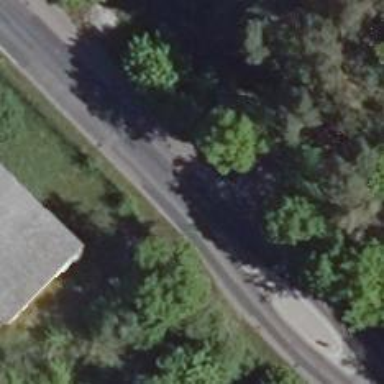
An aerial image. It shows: Asphalt road classified as primary highway.